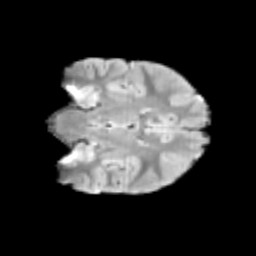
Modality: T2w
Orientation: coronal
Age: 9
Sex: male
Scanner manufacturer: siemens
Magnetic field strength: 3 T
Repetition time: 3.8 s
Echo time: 0.07 s